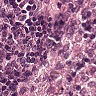
Metastatic tissue present: no